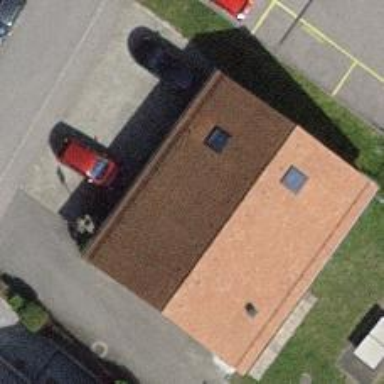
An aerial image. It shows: Restaurant.